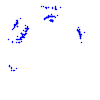
Particle: pion